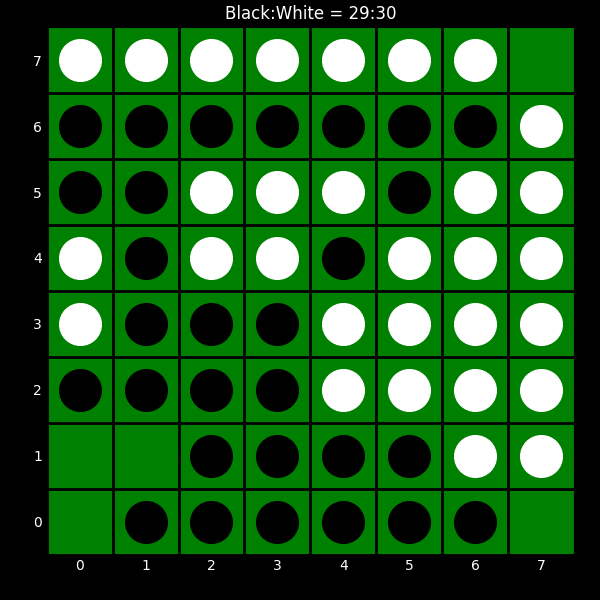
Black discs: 29
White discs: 30